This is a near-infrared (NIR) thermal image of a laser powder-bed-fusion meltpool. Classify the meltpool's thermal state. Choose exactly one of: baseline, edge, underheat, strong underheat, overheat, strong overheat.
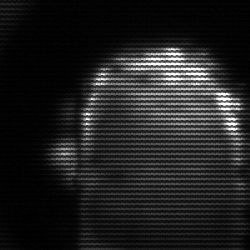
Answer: baseline